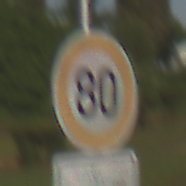
Verkehrszeichen: Geschwindigkeit80
Zusatzzeichen unten: Entfernungsangaben2
Umgebung: Outdoor, Suburban
Tageszeit: SunriseSunset
Wetter: PartlyCloudy
Licht: Natural
Jahreszeit: NotSpecified
Kontrast: HighContrast